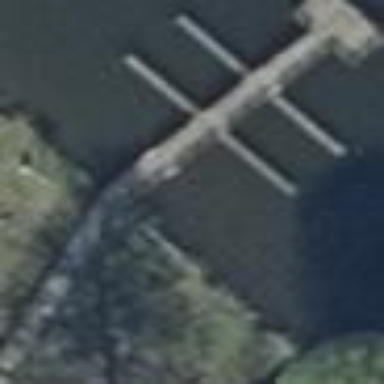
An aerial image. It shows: Pier with railing.